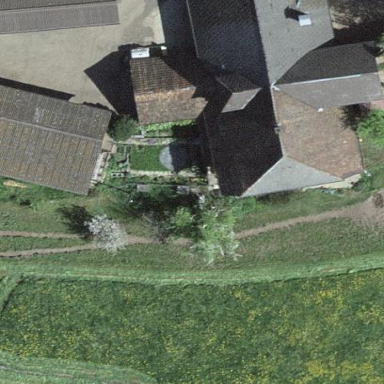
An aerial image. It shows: Farm building.